Question: I have a DataTemplate for my WPF ListBox:
'''
<DataTemplate DataType="{x:Type local:LogEntry}" x:Key="lineNumberTemplate">
<Grid IsSharedSizeScope="True">
<Grid.ColumnDefinitions>
<ColumnDefinition SharedSizeGroup="Index" Width="Auto"/>
<ColumnDefinition/>
</Grid.ColumnDefinitions>
<Grid Cursor="/LogViewer;component/Template/RightArrow.cur">
<Rectangle Fill="{Binding Path=LineNumbersBackgroundColor, ElementName=LogViewerProperty}" Opacity="0.4" />
<TextBlock Grid.Column="0" Margin="5,0,5,0" Style="{StaticResource MyLineNumberText}" x:Name="txtBoxLineNumbers" />
</Grid>
<TextBlock Grid.Column="1" Margin="5,0,0,0" Style="{StaticResource MyTextEditor}" />
</Grid>
</DataTemplate>
'''
Is it possible that the selection box begins not at the beginning (MyLineNumberText) but at MyTextEditor? Sorry I don't know how to describe it in the right way.

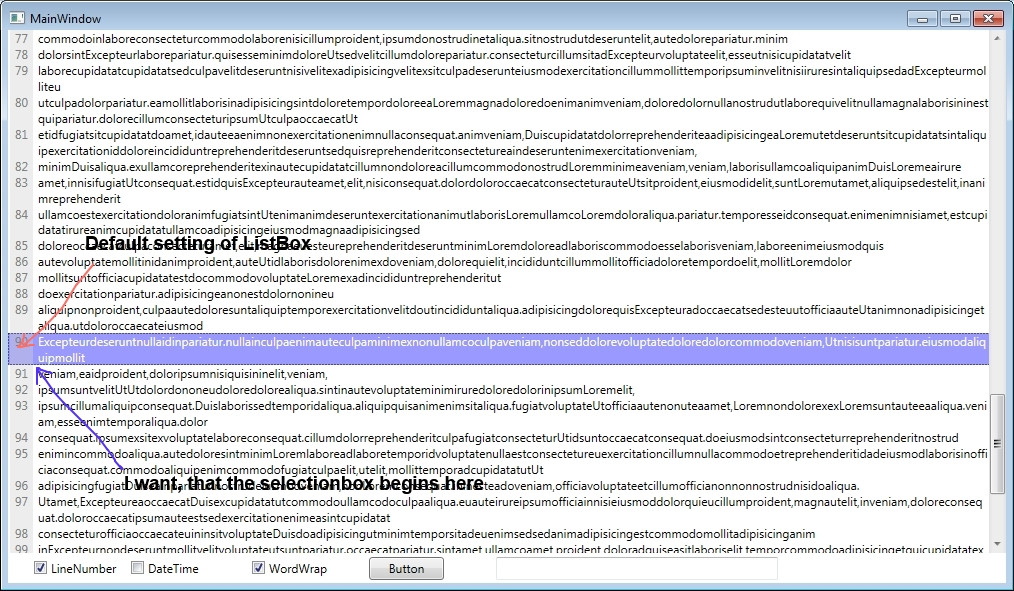
Answer: Yes, it is possible. You have to modify the style of the listbox. If you are using Blend this is easy. Otherwise you could get the style for Listbox and ListboxIten here: <URL>
Copy the style to your project and then change the style acordingly.